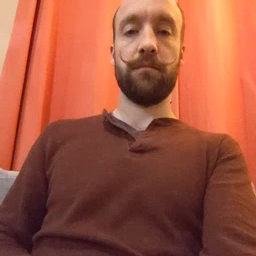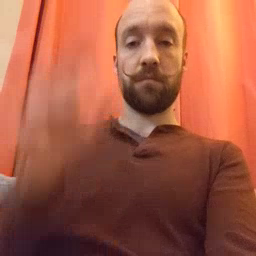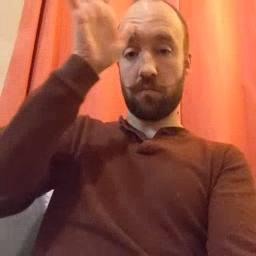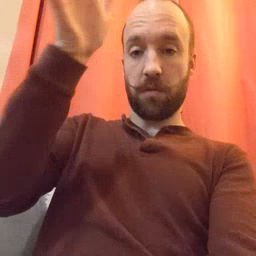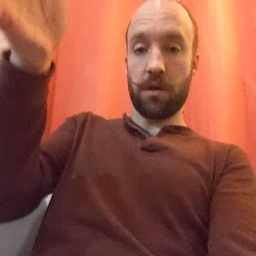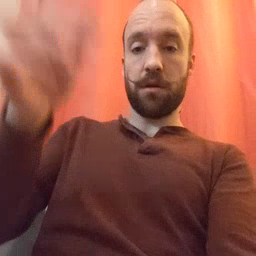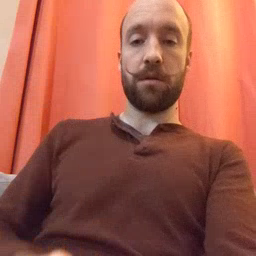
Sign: grandpa